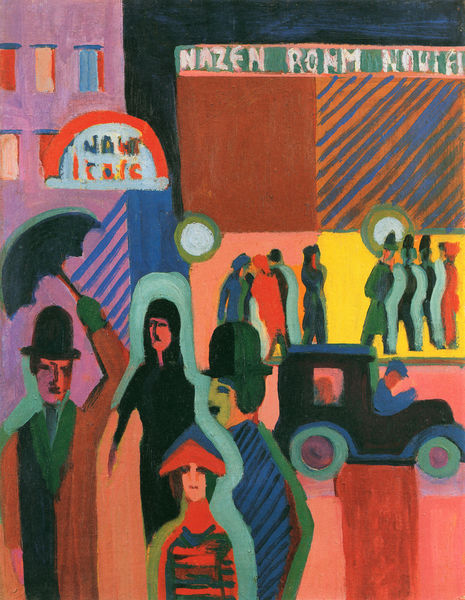
Titel: Kaufhaus im Regen
Künstler: Ernst Ludwig Kirchner
Institution: Davos, Kirchner Museum
Schlagwörter: blau, gemälde, frauen, gelb, grün, menschen, stadt, bunt, frau, hut, hüte, männer, orange, schwarz, zeichnung, rot, schirm, malerei, kind, rosa, räder, geschäft, farben, geschäfte, werbung, auto, regen, text, kreise, geschenk, kunst, rom, strass, impresionissmus, disko